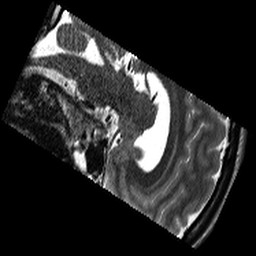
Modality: T2w
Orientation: sagittal